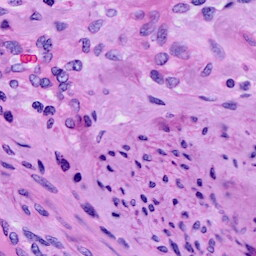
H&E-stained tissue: Cervix